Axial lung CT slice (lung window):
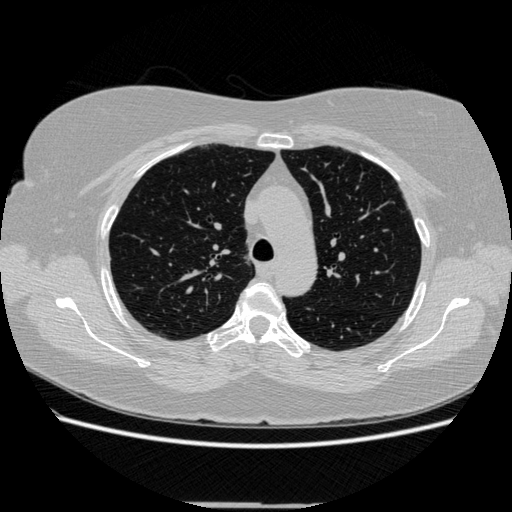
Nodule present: no